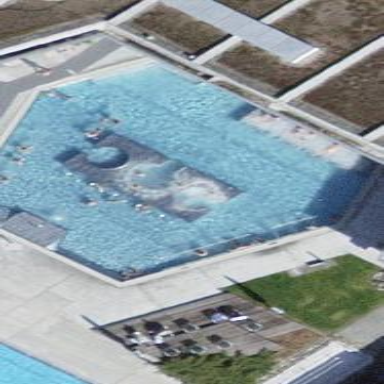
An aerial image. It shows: Swimming pool located in leisure land.